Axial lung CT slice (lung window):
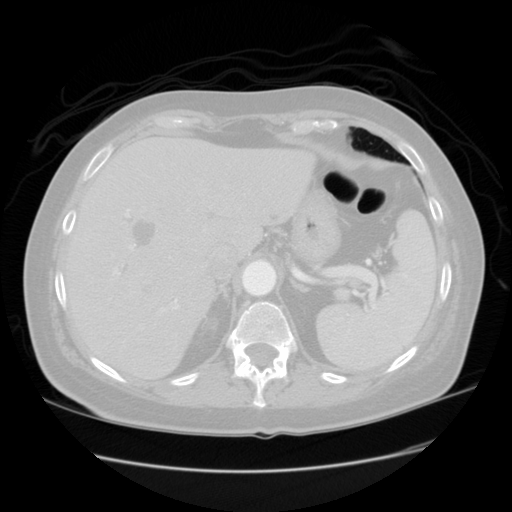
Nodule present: no